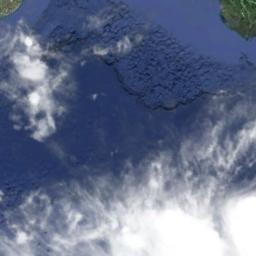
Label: cloud